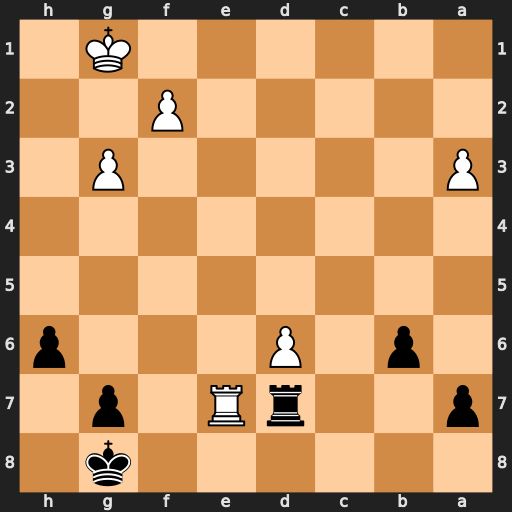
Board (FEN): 6k1/p2rR1p1/1p1P3p/8/8/P5P1/5P2/6K1
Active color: b
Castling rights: -
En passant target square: -
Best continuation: Rxe7 dxe7 Kf7 e8=B+ Kxe8